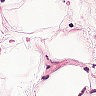
Metastatic tissue present: no